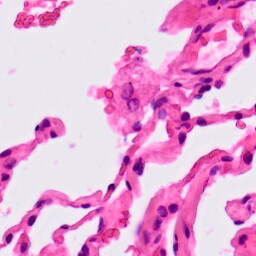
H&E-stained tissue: Lung